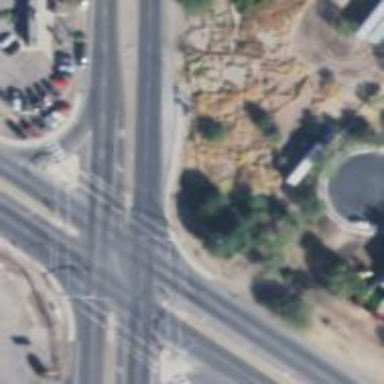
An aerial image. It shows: Marked road crossing.